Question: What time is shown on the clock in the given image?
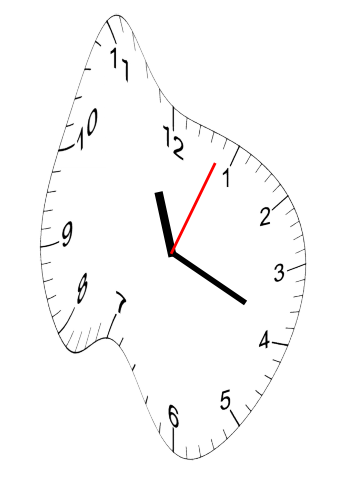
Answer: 11:19:04